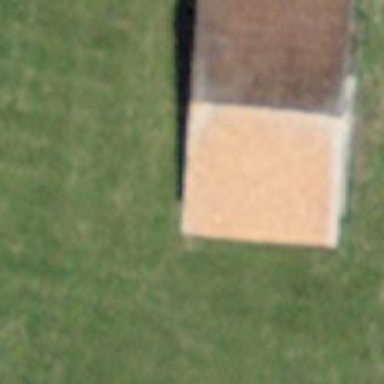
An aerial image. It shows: Barn.